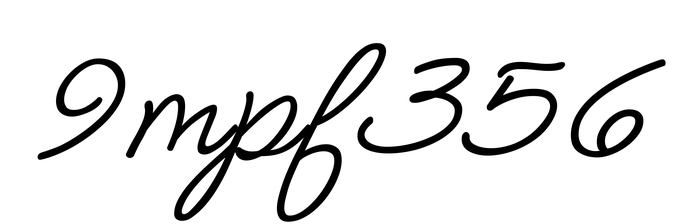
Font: MeowScript-Regular